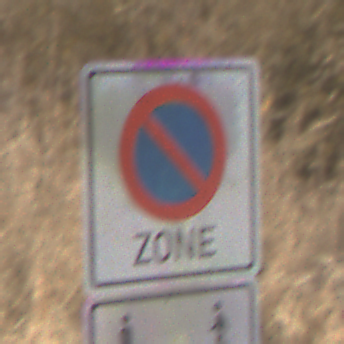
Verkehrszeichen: BeginnEingeschraenktesHalteverbotZone
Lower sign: CarsharingfahrzeugeFrei
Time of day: MorningAfternoon
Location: Outdoor (Nature)
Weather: PartlyCloudy
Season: NotSpecified
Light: Natural